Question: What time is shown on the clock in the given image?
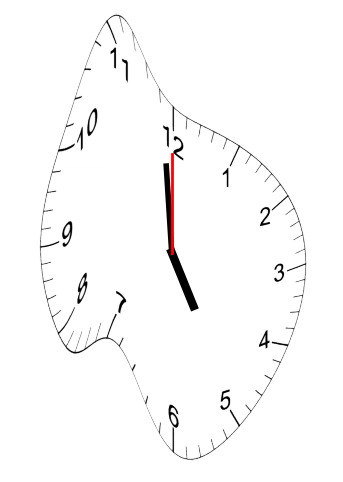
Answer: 04:59:00